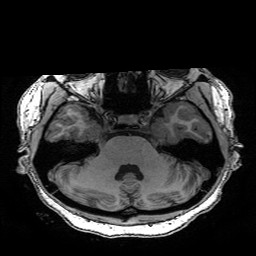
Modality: T1w
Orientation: coronal
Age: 19
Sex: male
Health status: healthy
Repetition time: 2.53 s
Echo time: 0.0034 s